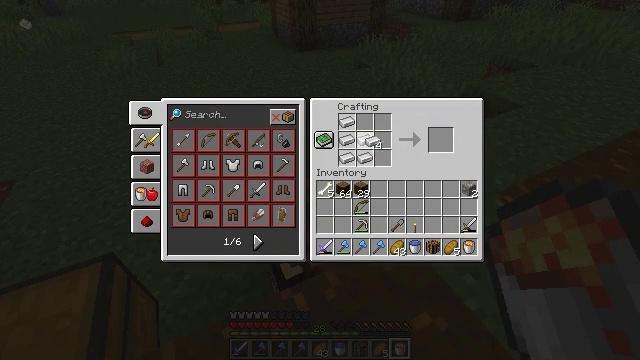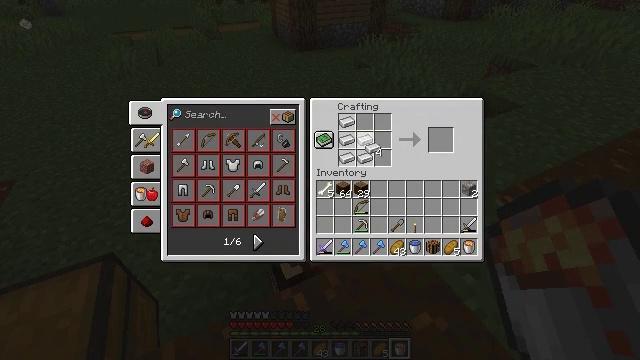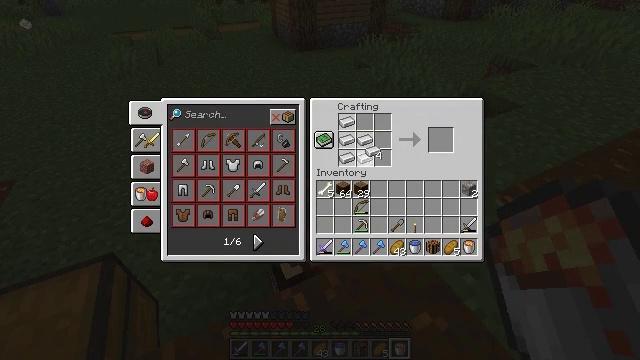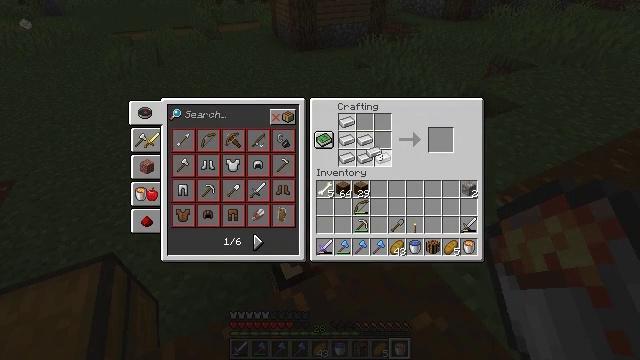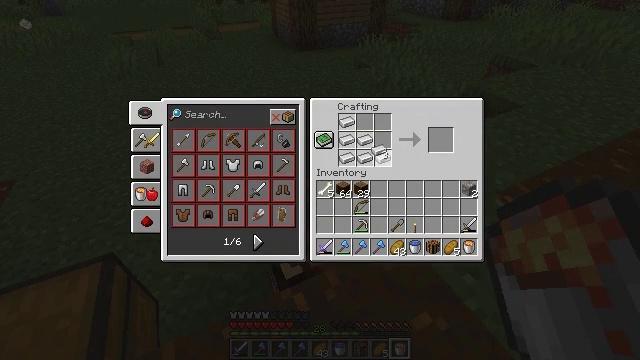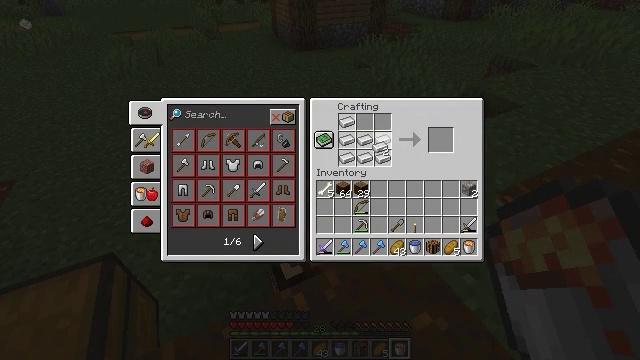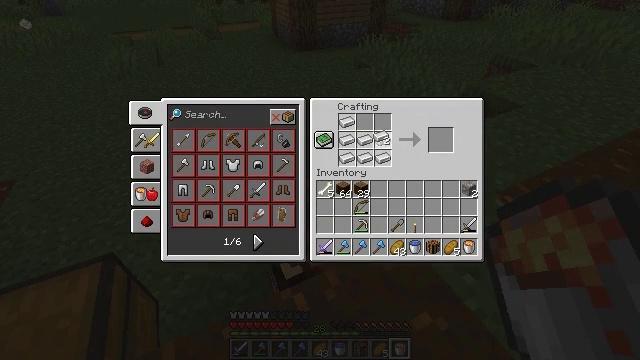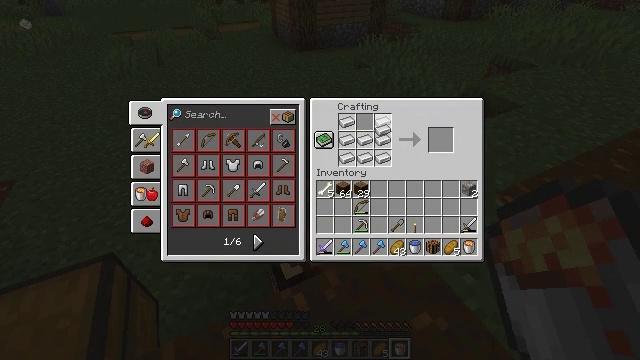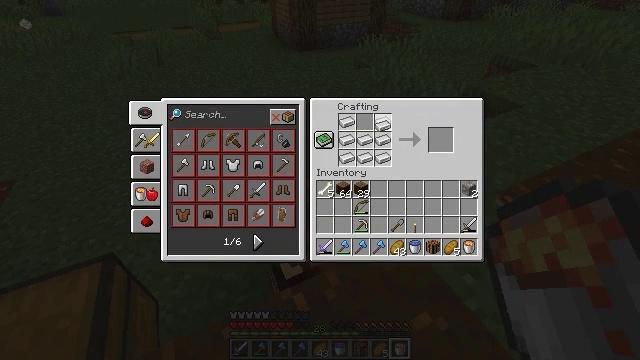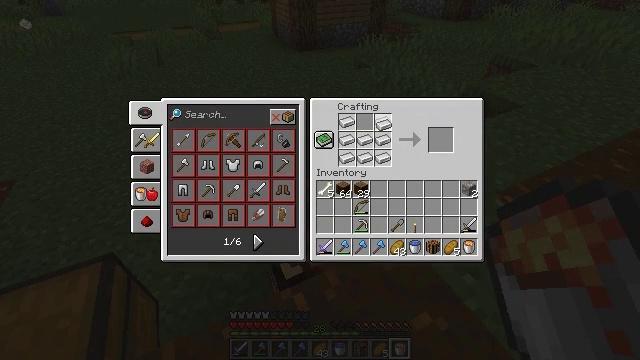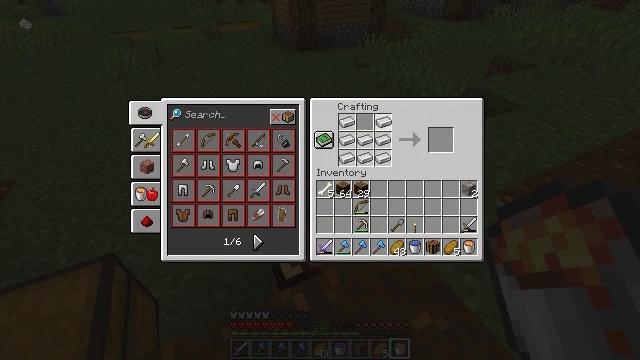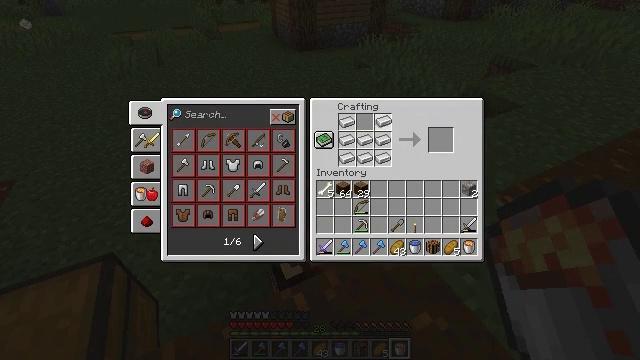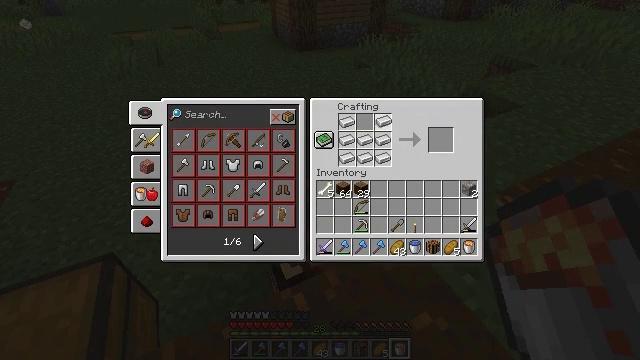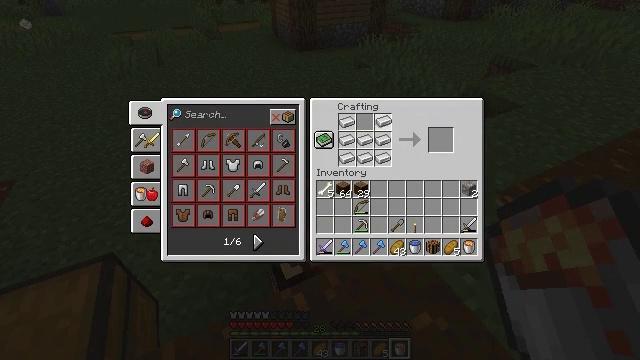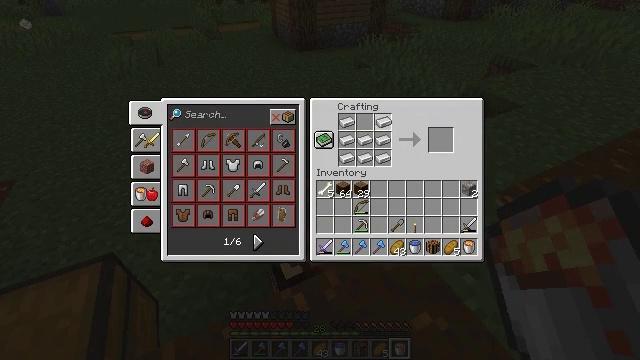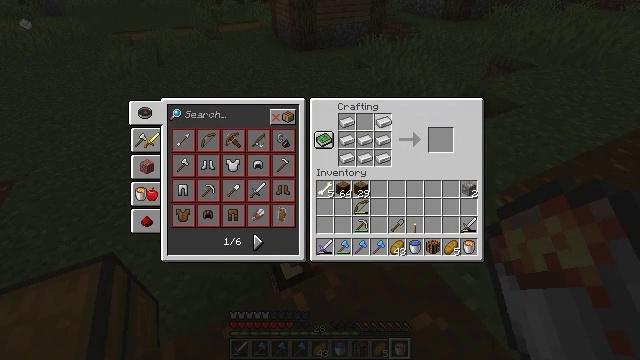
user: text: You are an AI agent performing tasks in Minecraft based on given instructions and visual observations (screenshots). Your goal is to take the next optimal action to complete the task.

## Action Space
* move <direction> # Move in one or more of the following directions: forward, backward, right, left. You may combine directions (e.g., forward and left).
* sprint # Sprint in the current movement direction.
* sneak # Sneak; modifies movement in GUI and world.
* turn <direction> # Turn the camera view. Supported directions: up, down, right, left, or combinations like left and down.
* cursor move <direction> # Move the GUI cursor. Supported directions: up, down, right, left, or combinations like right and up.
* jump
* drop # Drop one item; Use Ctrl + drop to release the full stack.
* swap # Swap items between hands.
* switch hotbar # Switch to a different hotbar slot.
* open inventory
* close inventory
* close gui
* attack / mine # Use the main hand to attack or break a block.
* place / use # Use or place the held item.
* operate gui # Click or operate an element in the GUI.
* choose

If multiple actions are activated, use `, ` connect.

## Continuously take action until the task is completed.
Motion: motion action
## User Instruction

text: Get an iron block by arranging iron ingots in the crafting table.
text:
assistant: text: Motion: choose
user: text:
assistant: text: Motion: choose
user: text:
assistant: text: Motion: choose
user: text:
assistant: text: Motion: choose
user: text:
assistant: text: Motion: choose
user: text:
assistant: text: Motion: cursor move up, choose
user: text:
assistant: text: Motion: choose
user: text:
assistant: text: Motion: choose
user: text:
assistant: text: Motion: choose
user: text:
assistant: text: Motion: choose
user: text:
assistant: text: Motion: choose
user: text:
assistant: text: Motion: choose
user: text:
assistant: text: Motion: choose
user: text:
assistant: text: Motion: no_op
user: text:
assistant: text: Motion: no_op
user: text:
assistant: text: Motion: no_op
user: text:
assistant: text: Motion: no_op
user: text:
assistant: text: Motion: no_op
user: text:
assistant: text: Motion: no_op
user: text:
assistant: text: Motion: choose
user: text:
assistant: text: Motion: choose
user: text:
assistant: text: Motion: no_op
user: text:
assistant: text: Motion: no_op
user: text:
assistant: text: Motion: no_op
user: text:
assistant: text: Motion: no_op
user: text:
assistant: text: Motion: cursor move right
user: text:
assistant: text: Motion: no_op
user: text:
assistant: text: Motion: cursor move right
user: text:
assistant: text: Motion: cursor move right
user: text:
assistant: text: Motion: no_op